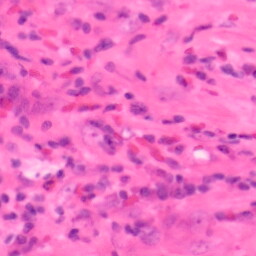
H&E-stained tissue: Colon